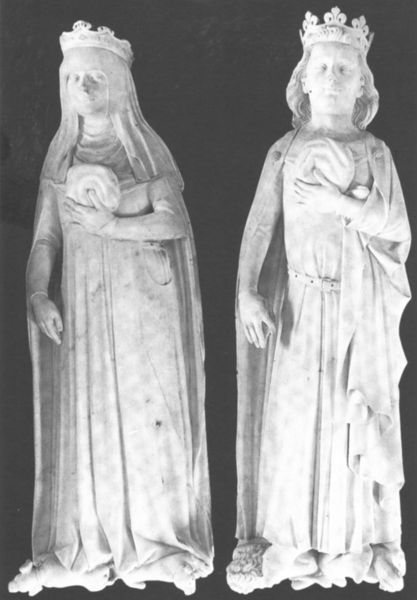
Titel: Gisants Johannas von Evreux und Karls VI. (des Schönen)
Künstler: Jean de Liège
Standort: Herkunftsort: Maubuisson (EU - F)
Institution: Paris, Louvre
Schlagwörter: hand, mann, umhang, weiß, frauen, frau, hintergrund, kleid, nase, schwarz, gürtel, rose, schleier, hose, arm, arme, gesicht, halten, stein, hände, gewand, haare, mantel, paar, diadem, krone, prinzessin, skulptur, statue, lächeln, zwei, figuren, könig, brot, plastik, foto, fotografie, nonne, christlich, romanik, prinz, königin, maria, insignien, mamor, bodenlang, uta, rwilling, angwewinkelt